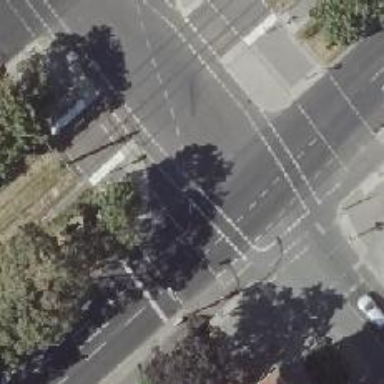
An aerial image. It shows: Footway that serves as traffic island.